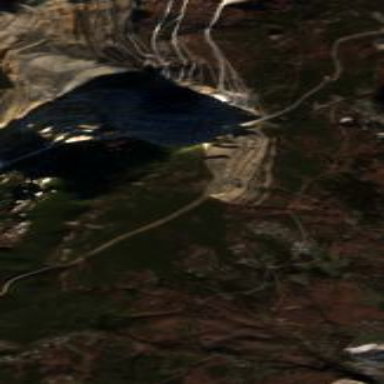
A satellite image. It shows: Quarry area.